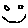
Label: smiley face